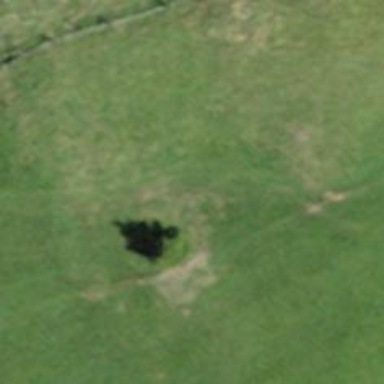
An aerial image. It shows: Needle-leaved tree in its natural environment.